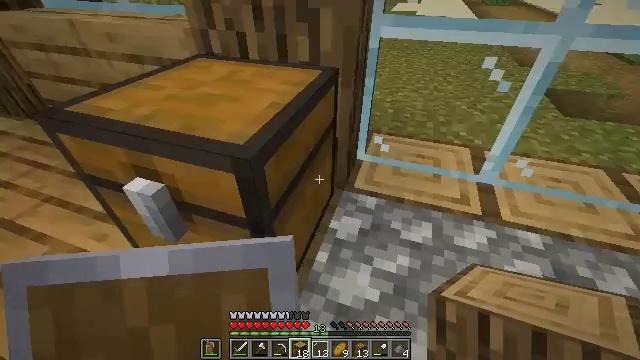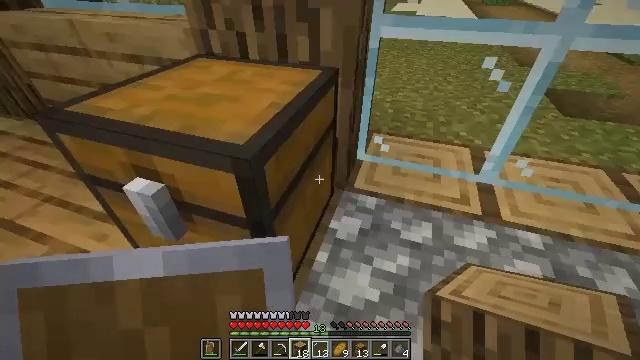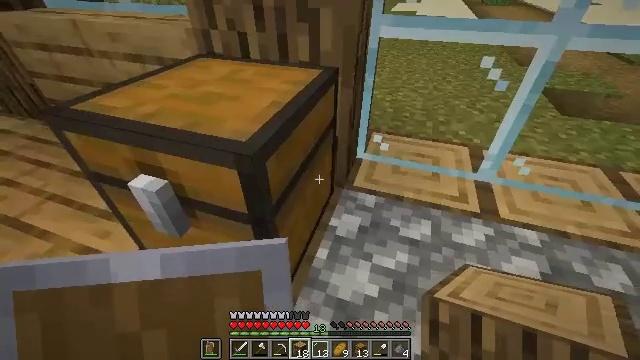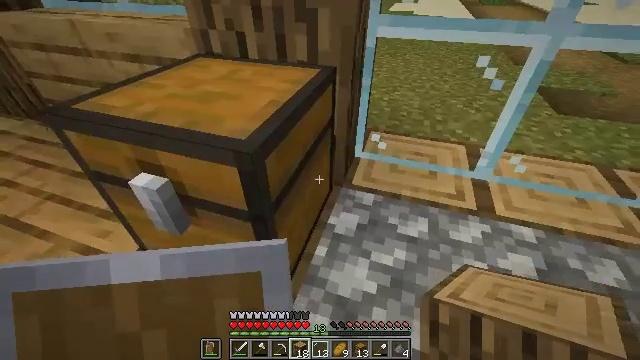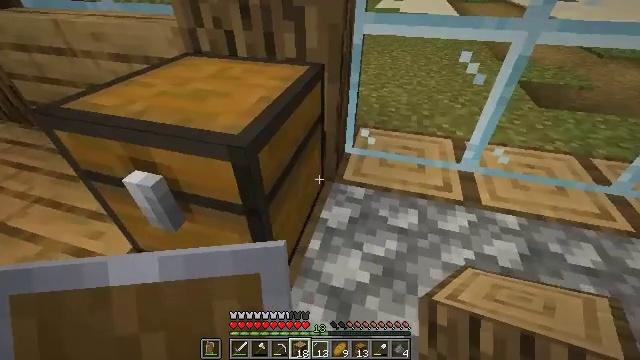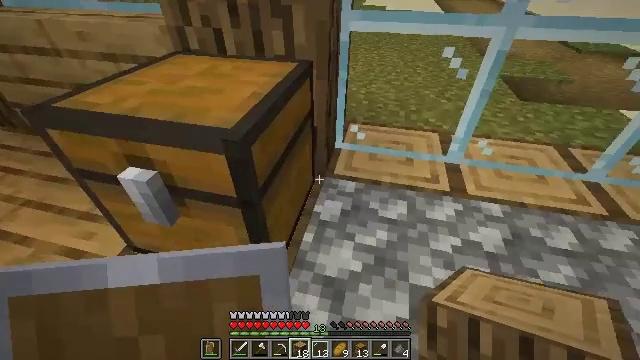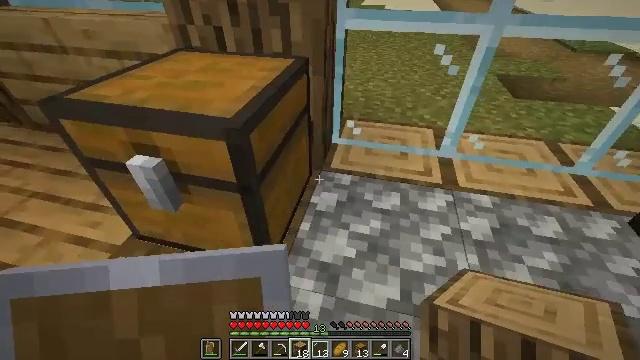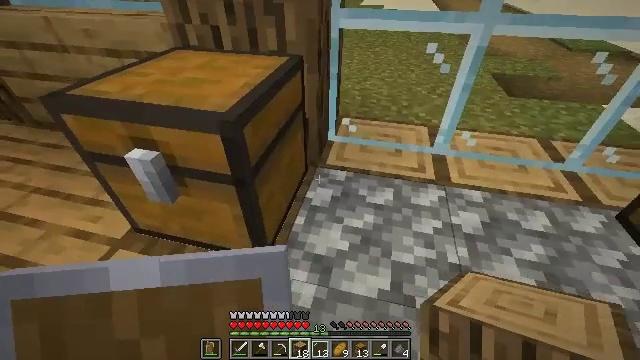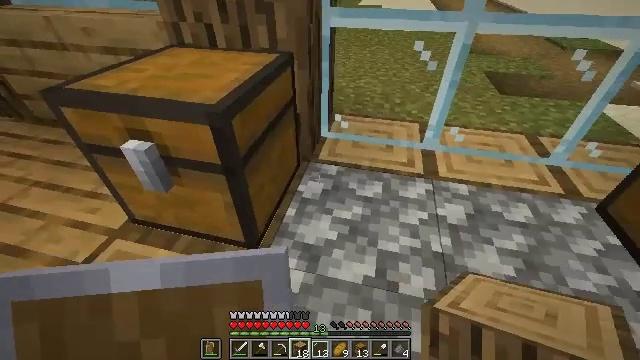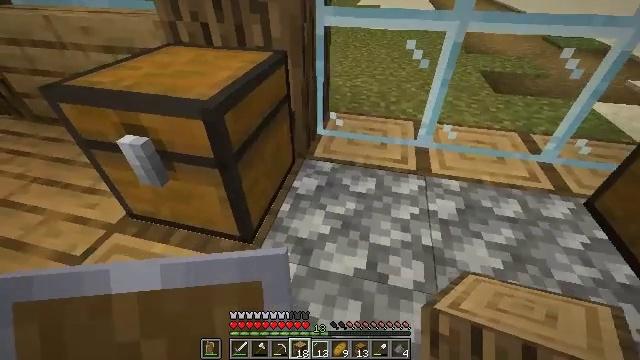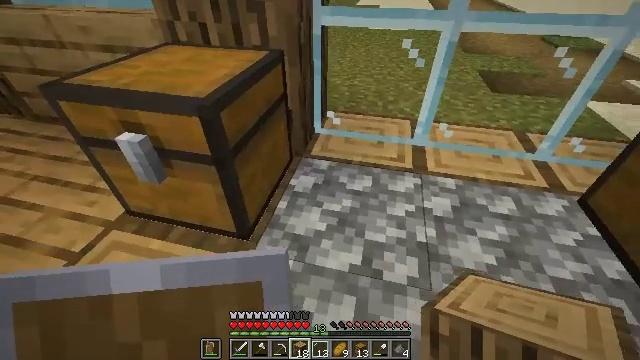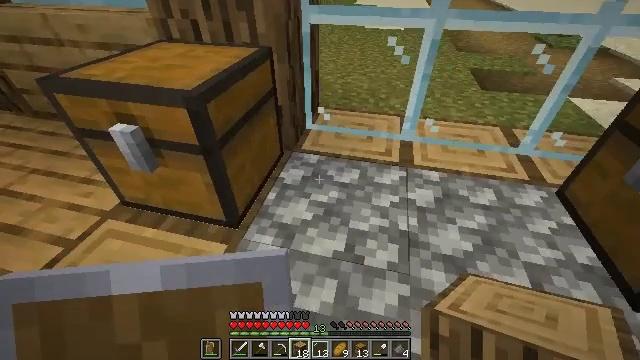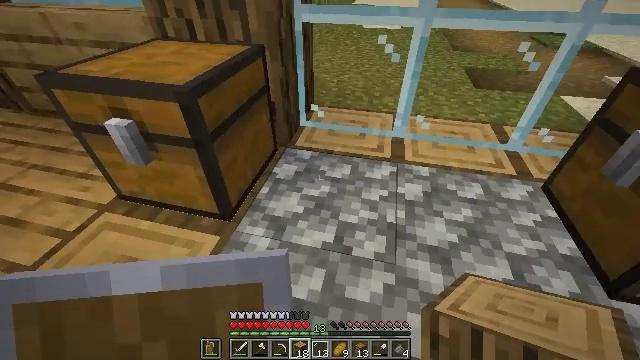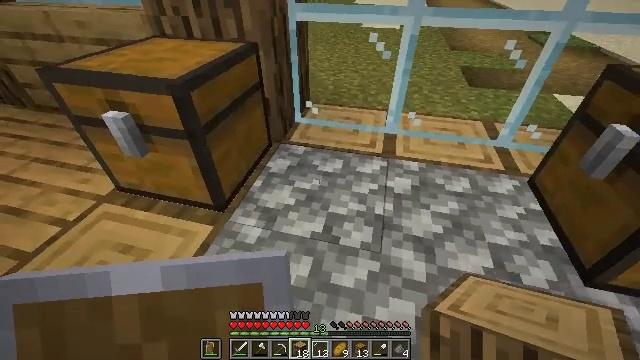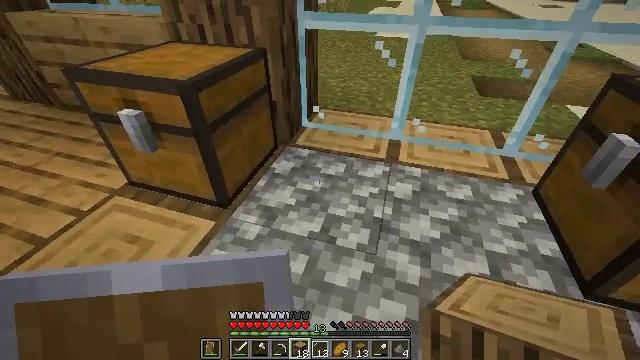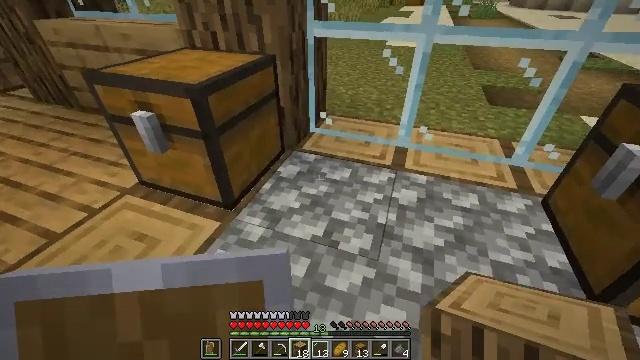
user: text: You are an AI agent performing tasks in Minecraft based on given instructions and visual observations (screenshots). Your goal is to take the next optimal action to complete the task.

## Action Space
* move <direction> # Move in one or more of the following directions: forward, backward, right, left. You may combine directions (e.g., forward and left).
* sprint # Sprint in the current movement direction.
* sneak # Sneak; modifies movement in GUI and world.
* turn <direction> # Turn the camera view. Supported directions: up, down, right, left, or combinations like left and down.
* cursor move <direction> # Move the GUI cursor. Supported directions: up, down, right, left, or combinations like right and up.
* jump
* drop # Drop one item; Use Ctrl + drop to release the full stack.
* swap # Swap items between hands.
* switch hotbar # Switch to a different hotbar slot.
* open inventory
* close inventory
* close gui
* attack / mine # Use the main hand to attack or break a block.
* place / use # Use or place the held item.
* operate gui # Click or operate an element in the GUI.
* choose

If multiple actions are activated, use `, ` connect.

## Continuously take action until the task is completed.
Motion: motion action
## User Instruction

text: Gather the chest from its place.
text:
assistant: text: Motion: sneak
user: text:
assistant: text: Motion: move back, sneak
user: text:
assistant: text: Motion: move back, sneak
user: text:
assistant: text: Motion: move back, sneak, turn right
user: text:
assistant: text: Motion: move back, sneak, turn right
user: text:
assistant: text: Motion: move back and move right, sneak
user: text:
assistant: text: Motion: move back and move right, sneak
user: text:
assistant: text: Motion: move back and move right, sneak
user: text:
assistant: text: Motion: move back and move right, sneak
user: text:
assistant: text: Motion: move back and move right, sneak
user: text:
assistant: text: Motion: move back and move right, sneak
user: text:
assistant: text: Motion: move back and move right, sneak
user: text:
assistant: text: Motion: move back and move right, sneak
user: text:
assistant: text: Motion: move right, sneak, turn left and up
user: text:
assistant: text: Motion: sneak, turn left and up
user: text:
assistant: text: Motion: sneak, turn left and up
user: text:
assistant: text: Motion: sneak, turn up
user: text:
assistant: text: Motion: sneak, turn left
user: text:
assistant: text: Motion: sneak, turn left
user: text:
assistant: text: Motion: sneak, turn left
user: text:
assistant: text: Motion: sneak, turn left
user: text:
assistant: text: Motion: sneak, turn left
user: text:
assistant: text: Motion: sneak, turn left
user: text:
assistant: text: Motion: sneak, turn left
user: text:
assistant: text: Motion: sneak
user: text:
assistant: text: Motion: sneak
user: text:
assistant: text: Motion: sneak
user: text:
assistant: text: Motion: sneak
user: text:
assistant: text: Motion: sneak, turn right
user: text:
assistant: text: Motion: sneak, turn right